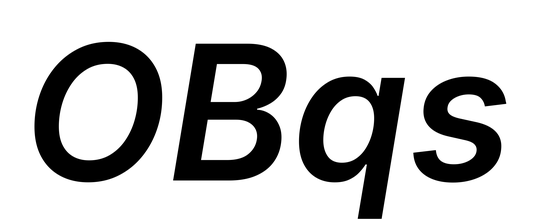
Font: Inter-Italic_SemiBold_Italic